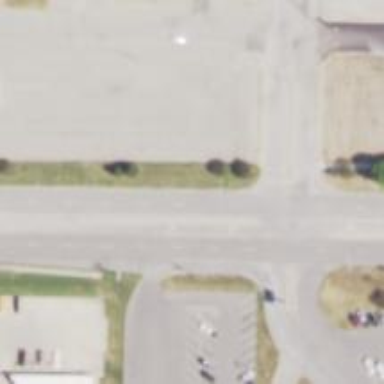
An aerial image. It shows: Left road marking is visible in the image.